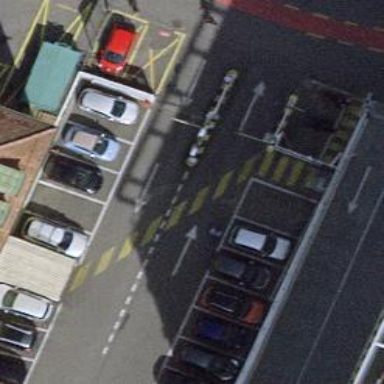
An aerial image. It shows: Lift gate barrier.